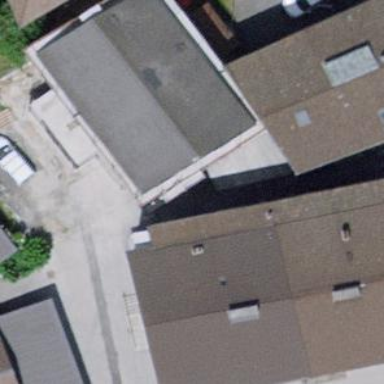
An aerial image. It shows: Gabled roof on building that houses apartments.